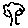
Label: tree